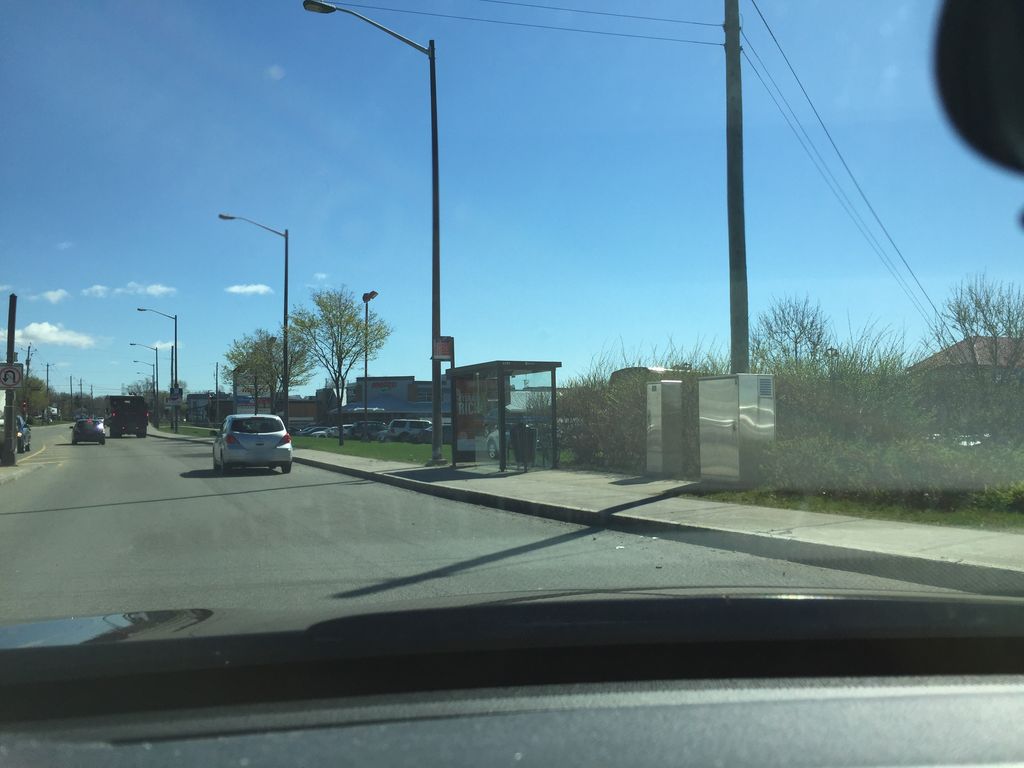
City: quebec_city